Field crop: tomato
Growth stage: 2
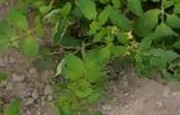
Species: tomato